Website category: jobs
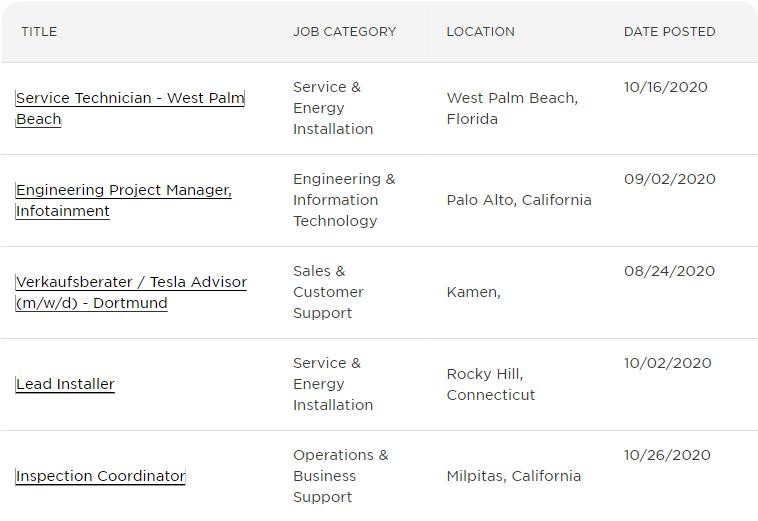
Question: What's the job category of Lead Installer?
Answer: Service & Energy Installation

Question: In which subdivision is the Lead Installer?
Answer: Service & Energy Installation

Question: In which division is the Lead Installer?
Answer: Service & Energy Installation

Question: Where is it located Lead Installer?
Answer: Service & Energy Installation

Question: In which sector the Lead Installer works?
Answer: Service & Energy Installation

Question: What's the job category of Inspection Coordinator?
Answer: Operations & Business Support

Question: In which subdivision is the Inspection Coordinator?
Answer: Operations & Business Support

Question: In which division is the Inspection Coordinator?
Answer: Operations & Business Support

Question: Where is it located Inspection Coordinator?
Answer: Operations & Business Support

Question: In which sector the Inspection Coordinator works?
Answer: Operations & Business Support

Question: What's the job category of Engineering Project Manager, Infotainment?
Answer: Engineering & Information Technology

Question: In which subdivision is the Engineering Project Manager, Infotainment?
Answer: Engineering & Information Technology

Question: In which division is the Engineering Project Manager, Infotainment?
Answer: Engineering & Information Technology

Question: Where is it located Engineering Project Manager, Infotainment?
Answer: Engineering & Information Technology

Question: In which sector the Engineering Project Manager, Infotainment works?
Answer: Engineering & Information Technology

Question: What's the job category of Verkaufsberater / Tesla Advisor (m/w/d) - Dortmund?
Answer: Sales & Customer Support

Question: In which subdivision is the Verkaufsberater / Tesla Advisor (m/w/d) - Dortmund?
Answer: Sales & Customer Support

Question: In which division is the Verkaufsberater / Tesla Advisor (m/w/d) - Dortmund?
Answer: Sales & Customer Support

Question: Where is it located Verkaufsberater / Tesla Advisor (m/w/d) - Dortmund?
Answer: Sales & Customer Support

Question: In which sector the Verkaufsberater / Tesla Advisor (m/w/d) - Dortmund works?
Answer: Sales & Customer Support

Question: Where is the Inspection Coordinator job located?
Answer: Milpitas, California

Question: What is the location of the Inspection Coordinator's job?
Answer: Milpitas, California

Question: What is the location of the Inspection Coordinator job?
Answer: Milpitas, California

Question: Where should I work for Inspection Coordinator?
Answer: Milpitas, California

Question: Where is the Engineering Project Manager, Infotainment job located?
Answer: Palo Alto, California

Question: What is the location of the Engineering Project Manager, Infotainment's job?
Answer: Palo Alto, California

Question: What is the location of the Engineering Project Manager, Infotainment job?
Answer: Palo Alto, California

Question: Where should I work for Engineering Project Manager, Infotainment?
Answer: Palo Alto, California

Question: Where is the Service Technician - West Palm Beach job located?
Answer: West Palm Beach, Florida

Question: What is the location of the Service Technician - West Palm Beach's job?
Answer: West Palm Beach, Florida

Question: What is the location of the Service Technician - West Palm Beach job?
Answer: West Palm Beach, Florida

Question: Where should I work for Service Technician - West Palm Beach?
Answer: West Palm Beach, Florida

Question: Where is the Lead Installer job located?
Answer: Rocky Hill, Connecticut

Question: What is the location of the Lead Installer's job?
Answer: Rocky Hill, Connecticut

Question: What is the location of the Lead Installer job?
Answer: Rocky Hill, Connecticut

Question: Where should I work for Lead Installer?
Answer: Rocky Hill, Connecticut

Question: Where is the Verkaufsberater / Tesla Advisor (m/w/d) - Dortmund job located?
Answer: Kamen,

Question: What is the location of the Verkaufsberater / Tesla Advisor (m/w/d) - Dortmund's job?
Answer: Kamen,

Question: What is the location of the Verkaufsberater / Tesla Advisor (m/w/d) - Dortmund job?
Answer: Kamen,

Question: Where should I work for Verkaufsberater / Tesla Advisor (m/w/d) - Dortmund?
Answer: Kamen,

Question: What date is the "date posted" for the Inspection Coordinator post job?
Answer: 10/26/2020

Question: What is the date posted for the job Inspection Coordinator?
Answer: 10/26/2020

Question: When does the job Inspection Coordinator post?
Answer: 10/26/2020

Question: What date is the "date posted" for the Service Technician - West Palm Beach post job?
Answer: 10/16/2020

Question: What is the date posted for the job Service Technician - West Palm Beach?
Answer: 10/16/2020

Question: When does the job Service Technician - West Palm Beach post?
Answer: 10/16/2020

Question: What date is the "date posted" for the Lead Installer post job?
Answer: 10/02/2020

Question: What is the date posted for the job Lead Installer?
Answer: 10/02/2020

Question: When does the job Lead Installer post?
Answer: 10/02/2020

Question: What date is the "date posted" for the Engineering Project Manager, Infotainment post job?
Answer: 09/02/2020

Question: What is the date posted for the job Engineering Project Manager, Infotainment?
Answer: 09/02/2020

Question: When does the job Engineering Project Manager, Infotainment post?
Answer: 09/02/2020

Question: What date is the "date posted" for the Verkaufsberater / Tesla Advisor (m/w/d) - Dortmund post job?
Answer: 08/24/2020

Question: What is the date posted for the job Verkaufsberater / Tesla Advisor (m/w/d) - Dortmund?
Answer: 08/24/2020

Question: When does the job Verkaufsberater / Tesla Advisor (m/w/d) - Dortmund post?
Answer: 08/24/2020

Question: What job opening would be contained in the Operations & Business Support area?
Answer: Inspection Coordinator

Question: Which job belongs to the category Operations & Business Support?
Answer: Inspection Coordinator

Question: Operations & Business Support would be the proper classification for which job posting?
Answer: Inspection Coordinator

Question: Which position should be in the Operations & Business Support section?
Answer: Inspection Coordinator

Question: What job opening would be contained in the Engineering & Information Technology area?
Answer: Engineering Project Manager, Infotainment

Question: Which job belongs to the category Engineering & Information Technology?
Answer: Engineering Project Manager, Infotainment

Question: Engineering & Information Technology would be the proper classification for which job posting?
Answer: Engineering Project Manager, Infotainment

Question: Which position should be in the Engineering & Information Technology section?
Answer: Engineering Project Manager, Infotainment

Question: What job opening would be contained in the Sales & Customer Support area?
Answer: Verkaufsberater / Tesla Advisor (m/w/d) - Dortmund